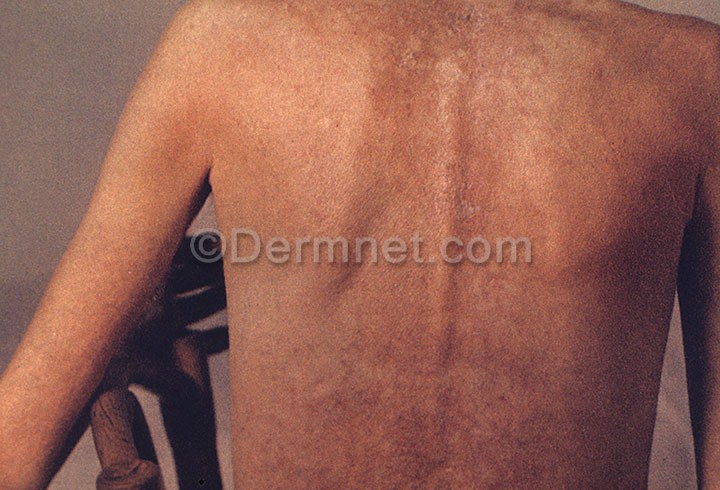
Disease: Lupus and other Connective Tissue diseases